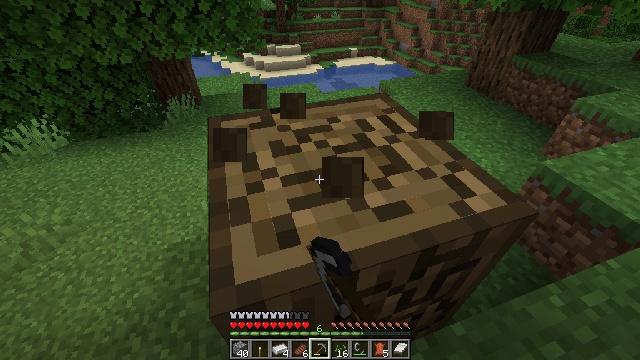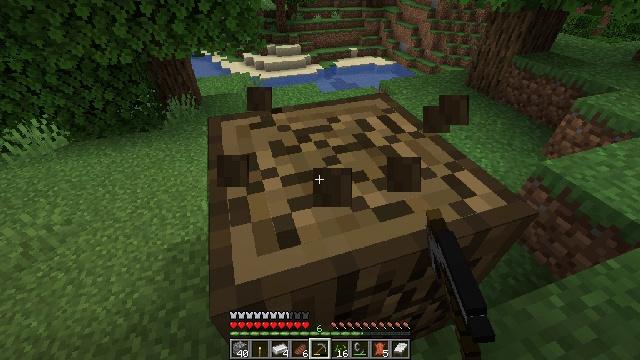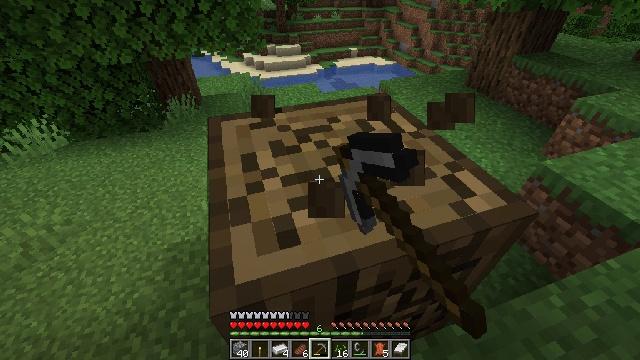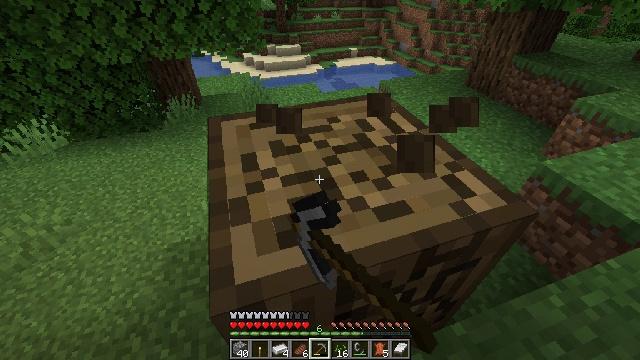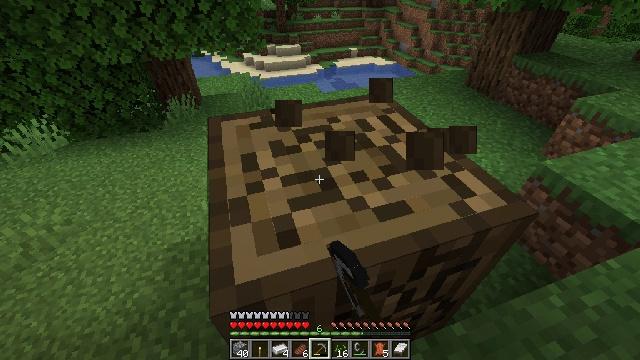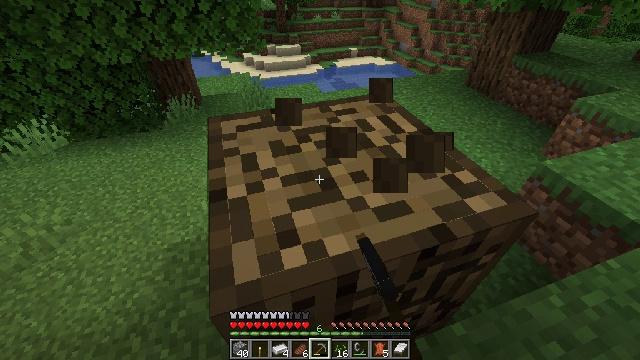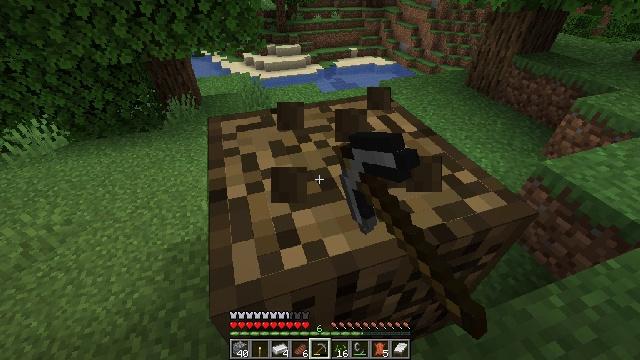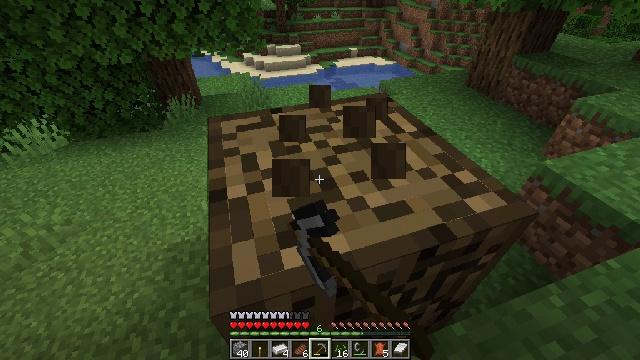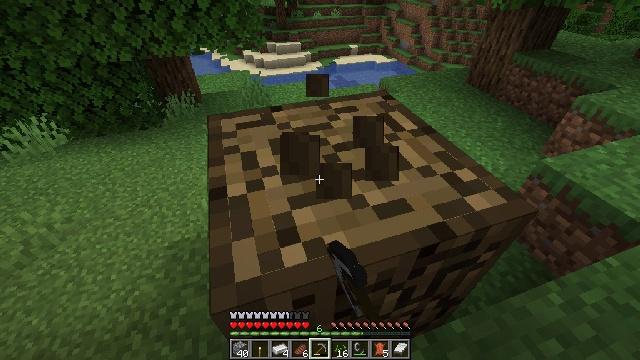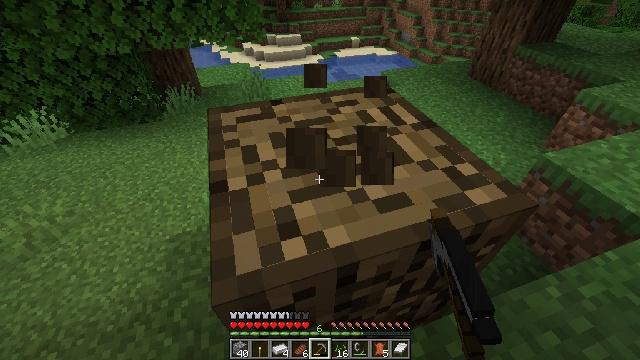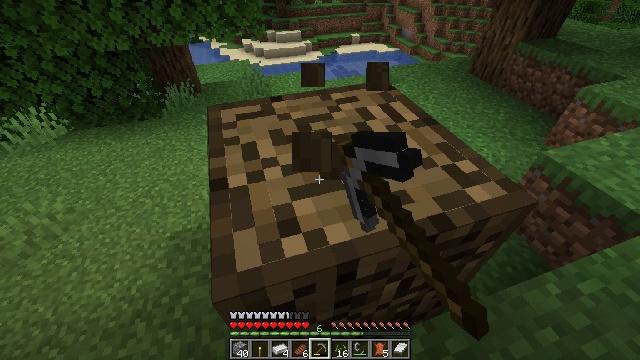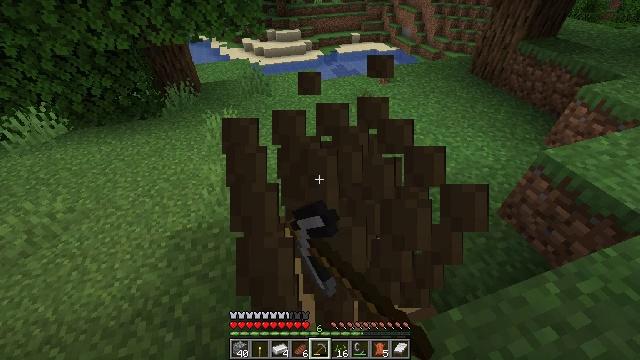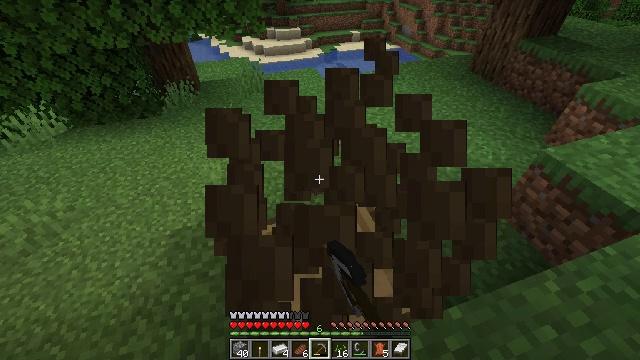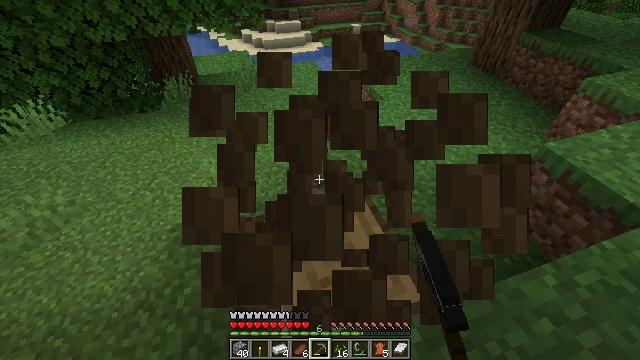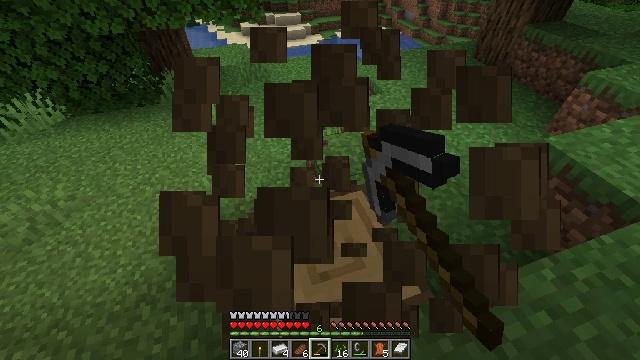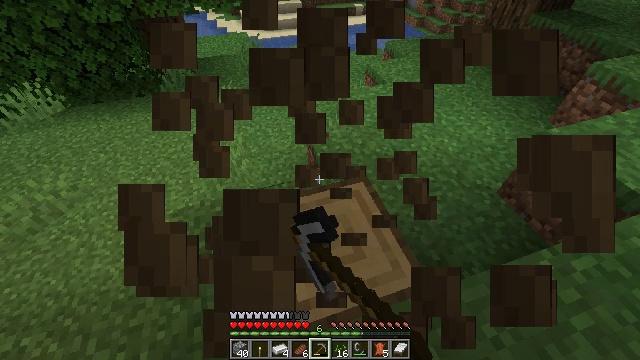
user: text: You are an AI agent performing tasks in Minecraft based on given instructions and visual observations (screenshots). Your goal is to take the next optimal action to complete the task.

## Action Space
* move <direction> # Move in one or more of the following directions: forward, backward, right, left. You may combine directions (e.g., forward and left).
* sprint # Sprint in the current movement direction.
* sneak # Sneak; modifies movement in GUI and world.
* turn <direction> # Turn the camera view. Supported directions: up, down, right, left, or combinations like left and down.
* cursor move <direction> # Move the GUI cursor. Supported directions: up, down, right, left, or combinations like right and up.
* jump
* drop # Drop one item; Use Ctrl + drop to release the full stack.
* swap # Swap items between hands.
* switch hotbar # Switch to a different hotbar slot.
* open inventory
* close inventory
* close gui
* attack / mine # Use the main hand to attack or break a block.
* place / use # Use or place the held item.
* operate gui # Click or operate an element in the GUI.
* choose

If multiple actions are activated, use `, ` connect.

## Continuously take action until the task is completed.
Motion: motion action
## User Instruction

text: Gather oak logs from trees.
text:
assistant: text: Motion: attack / mine
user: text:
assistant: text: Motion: attack / mine
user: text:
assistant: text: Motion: attack / mine
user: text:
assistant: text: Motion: attack / mine
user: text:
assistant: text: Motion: attack / mine
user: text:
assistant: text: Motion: attack / mine
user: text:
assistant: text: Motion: attack / mine
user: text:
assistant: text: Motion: attack / mine
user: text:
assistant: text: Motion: turn down, attack / mine
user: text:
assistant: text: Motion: attack / mine
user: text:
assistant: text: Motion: attack / mine
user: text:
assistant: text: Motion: attack / mine
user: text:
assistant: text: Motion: turn down, attack / mine
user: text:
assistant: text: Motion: turn down, attack / mine
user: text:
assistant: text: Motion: turn down, attack / mine
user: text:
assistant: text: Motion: turn down, attack / mine
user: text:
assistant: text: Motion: turn down, attack / mine
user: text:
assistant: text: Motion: turn down, attack / mine
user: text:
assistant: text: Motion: attack / mine
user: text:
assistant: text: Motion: attack / mine
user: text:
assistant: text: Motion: attack / mine
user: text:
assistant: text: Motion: attack / mine
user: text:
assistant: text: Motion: attack / mine
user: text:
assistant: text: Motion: attack / mine
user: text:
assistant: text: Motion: attack / mine
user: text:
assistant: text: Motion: attack / mine
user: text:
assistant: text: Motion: attack / mine
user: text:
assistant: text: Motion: attack / mine
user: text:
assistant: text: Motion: attack / mine
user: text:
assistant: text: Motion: attack / mine